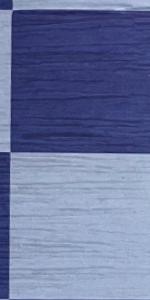
Label: Empty